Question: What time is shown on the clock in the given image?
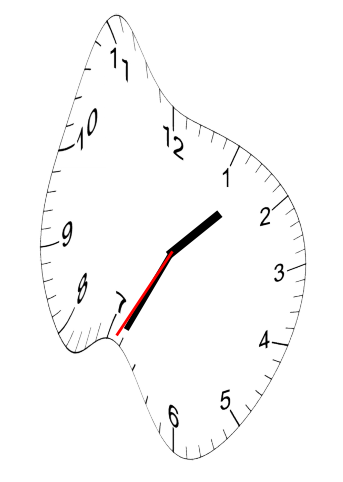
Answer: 01:34:35